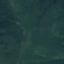
Land use / land cover class: Pasture